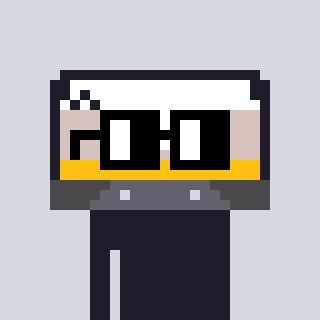
a pixel art character with square black glasses, a cassette tape-shaped head and a peachy-colored body on a cool background